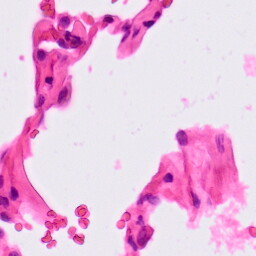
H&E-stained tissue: Lung